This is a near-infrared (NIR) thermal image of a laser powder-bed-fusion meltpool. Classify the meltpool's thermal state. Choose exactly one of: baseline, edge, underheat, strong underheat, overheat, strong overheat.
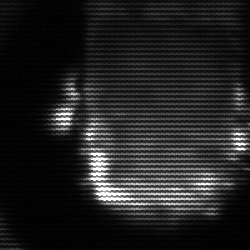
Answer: baseline